Brain MRI, t1w sequence, axial 2D slice.
Patient: age 34, sex M, weight 95 kg, height 1.95 m
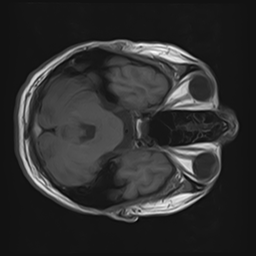